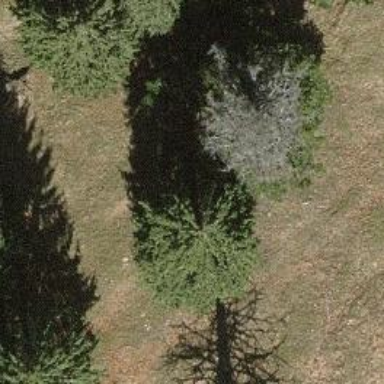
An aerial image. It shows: Beautiful tree in nature.